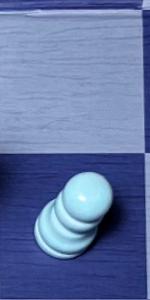
Label: Pawn_White